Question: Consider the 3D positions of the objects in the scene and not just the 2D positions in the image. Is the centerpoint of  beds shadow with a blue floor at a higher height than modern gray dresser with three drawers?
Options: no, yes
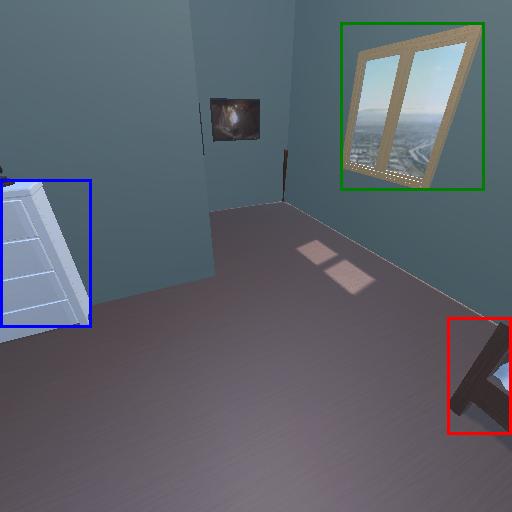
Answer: no